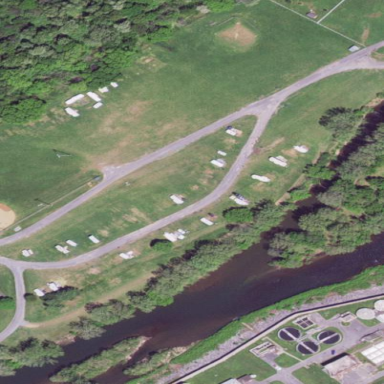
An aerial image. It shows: Caravan site for tourism.